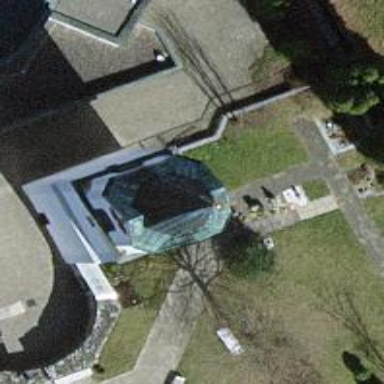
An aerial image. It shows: Brown building with pyramidal roof.